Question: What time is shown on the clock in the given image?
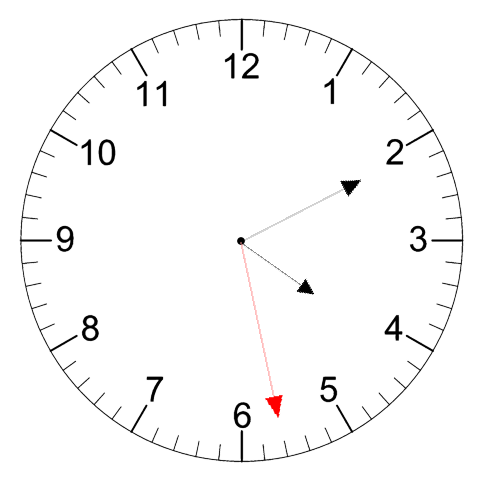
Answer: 04:10:28